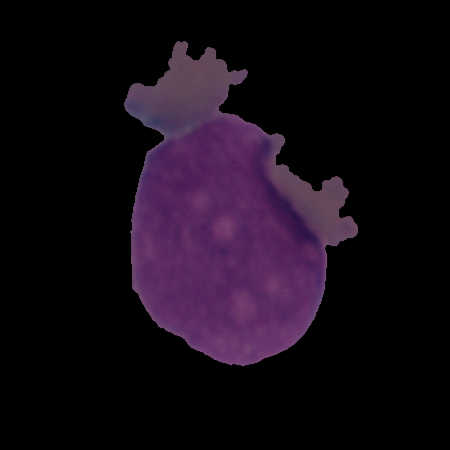
Label: cancer